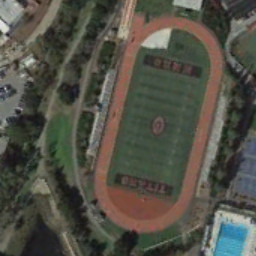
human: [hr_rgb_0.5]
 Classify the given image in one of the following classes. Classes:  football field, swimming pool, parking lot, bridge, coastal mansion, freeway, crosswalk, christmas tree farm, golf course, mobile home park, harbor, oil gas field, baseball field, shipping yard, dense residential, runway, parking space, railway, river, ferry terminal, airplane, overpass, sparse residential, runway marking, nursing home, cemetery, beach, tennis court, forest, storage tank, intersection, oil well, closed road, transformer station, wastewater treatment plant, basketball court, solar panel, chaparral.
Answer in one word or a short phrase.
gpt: football field